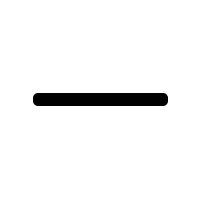
Cursor type: text_vertical
OS/theme: linux-google-cursor
Variant: black